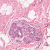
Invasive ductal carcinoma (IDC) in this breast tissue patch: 0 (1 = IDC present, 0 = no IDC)